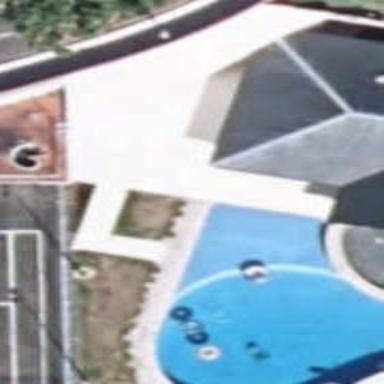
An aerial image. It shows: Swimming pool located in leisure land.